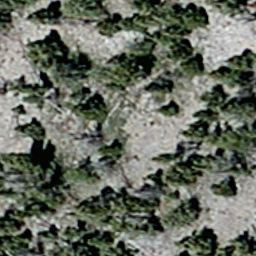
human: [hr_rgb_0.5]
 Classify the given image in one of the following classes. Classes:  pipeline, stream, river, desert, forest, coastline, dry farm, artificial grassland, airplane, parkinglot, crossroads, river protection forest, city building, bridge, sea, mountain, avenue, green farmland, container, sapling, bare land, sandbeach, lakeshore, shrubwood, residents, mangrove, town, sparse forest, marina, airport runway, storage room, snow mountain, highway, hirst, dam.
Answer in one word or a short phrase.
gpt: sparse forest